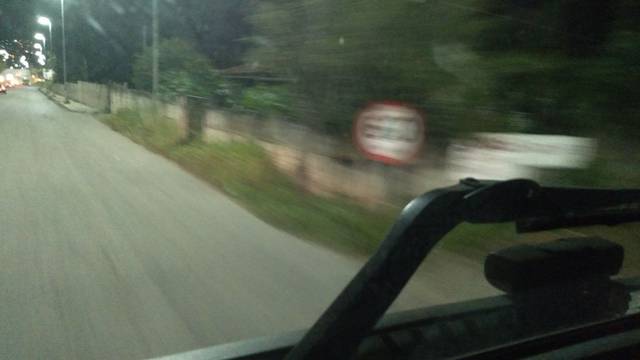
Region: Brazil
Coordinates: -19.876, -43.873